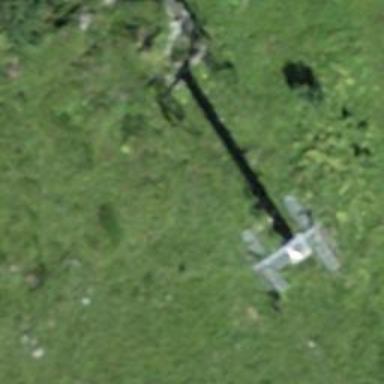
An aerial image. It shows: Pylon for aerialway.